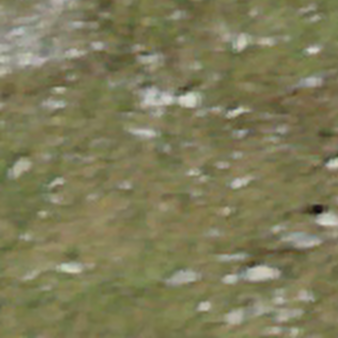
Label: other